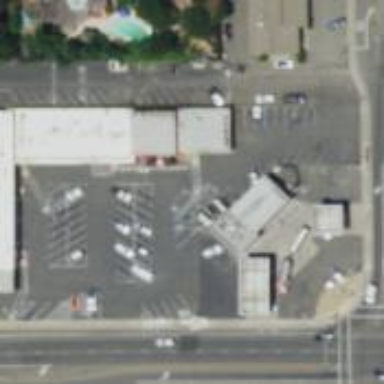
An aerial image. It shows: Retail area.